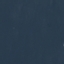
Land use / land cover class: SeaLake